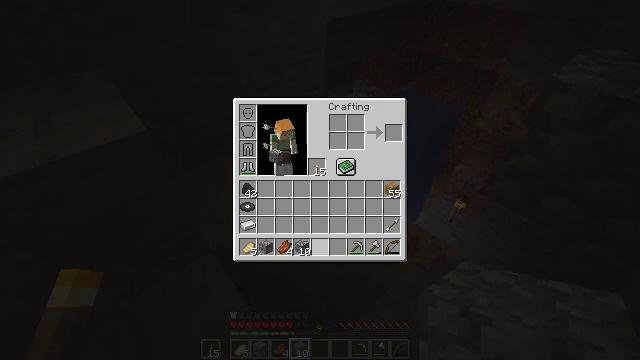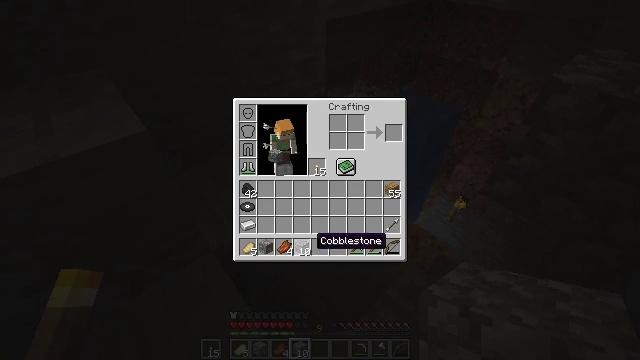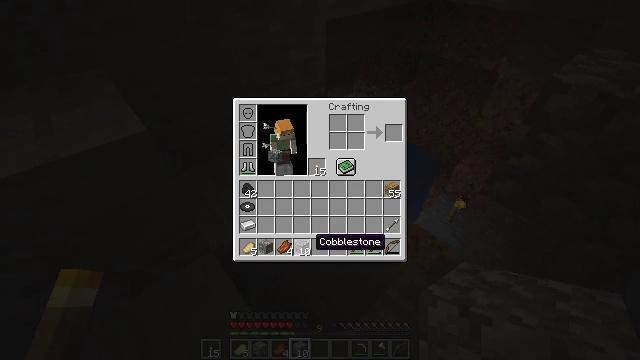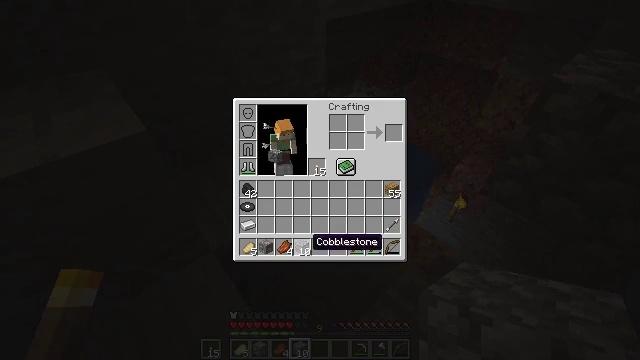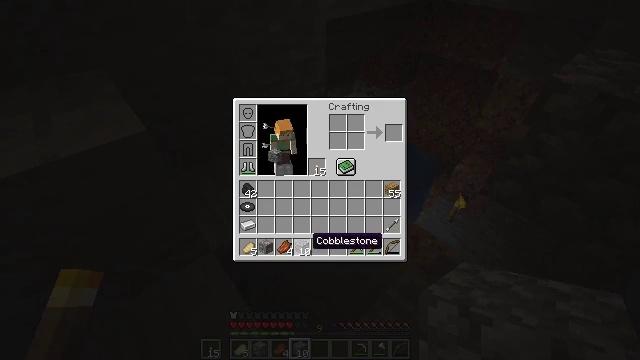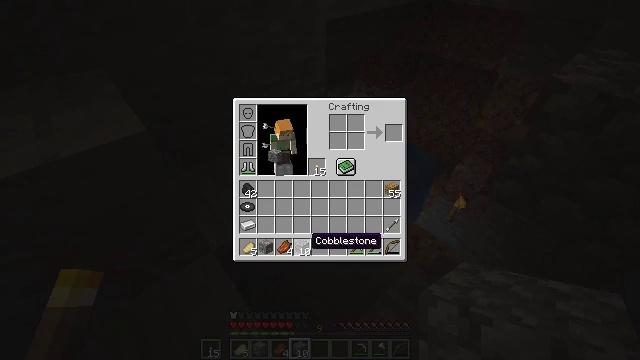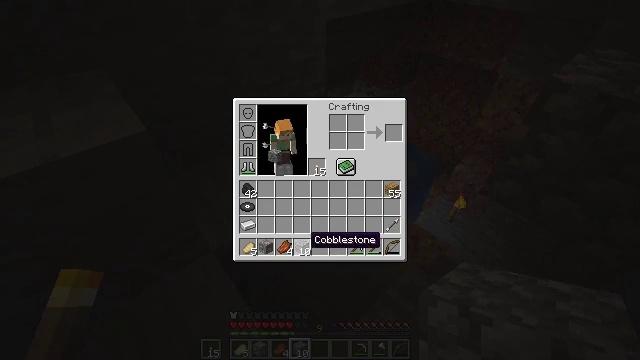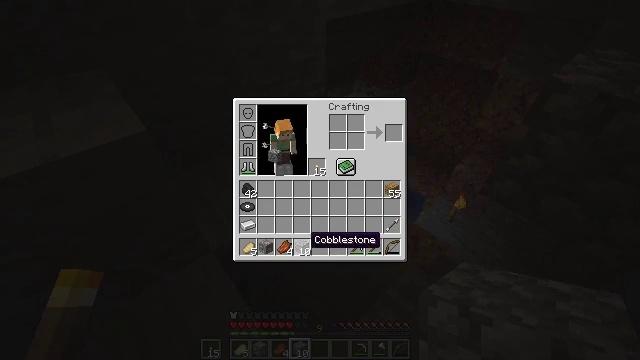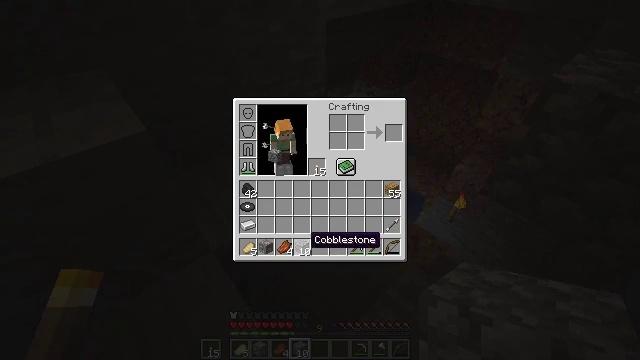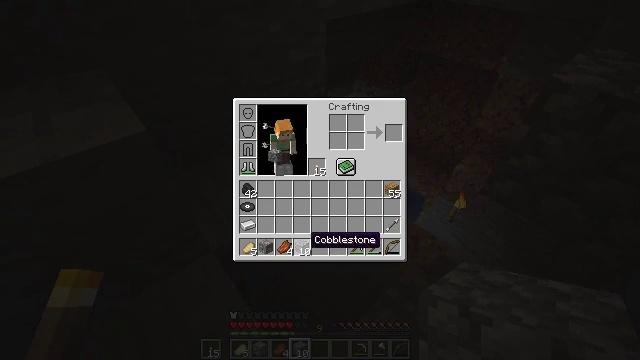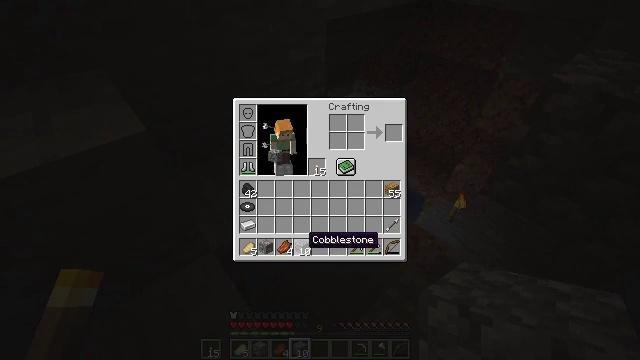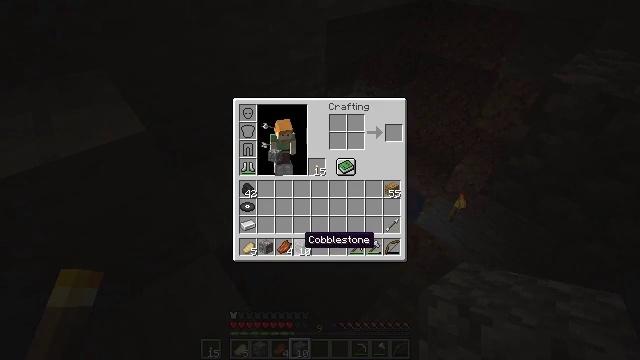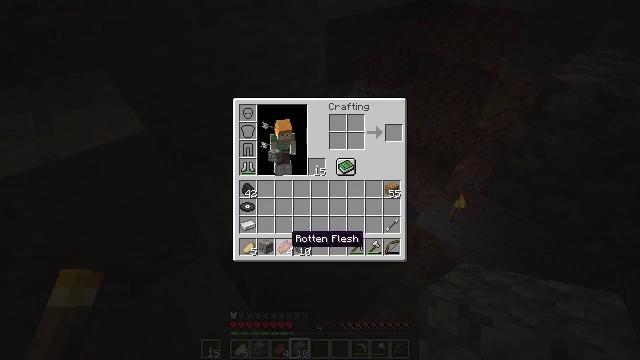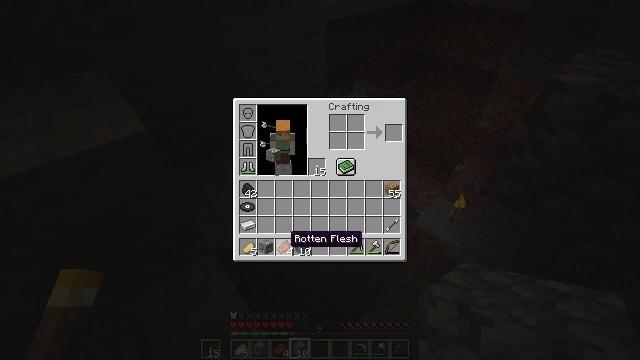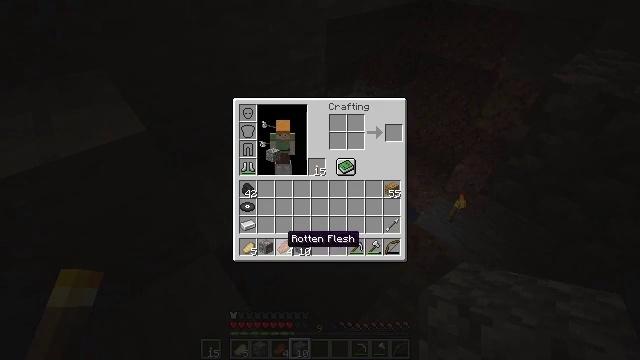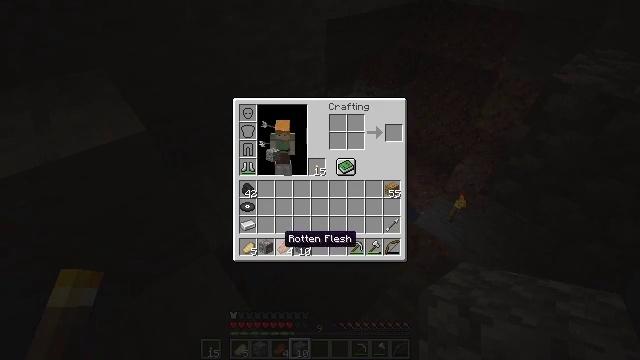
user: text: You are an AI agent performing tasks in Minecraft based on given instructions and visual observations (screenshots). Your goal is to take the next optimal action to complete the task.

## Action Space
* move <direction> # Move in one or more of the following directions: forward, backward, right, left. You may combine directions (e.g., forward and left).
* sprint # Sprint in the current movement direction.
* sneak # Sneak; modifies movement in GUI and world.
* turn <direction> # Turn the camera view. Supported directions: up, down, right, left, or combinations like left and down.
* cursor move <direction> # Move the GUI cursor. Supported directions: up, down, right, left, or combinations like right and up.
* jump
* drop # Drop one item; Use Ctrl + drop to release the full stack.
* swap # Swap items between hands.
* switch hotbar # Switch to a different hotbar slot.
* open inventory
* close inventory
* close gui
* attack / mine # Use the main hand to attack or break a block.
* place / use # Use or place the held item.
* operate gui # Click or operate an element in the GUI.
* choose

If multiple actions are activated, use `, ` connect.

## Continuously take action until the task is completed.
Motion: motion action
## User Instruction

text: Remove rotten flesh from the inventory.
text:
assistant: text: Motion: sneak
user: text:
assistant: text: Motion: sneak
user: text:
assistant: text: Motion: sneak
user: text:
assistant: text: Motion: sneak
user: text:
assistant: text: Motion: sneak
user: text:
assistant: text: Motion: sneak
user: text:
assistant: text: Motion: sneak
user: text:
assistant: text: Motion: sneak
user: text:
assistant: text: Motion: sneak
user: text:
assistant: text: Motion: sneak
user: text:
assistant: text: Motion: no_op
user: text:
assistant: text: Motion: cursor move left
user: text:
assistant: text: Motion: sneak
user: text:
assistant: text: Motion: sneak
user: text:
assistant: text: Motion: sneak
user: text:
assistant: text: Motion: sneak
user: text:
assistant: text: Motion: sneak
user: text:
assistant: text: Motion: sneak, operate gui
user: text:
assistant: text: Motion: sneak
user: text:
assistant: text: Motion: sneak
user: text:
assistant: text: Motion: sneak
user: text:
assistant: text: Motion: sneak
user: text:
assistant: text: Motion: sneak
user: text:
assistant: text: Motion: sneak
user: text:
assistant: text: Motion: sneak
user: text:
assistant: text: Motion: sneak
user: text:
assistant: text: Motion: no_op
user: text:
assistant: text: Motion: close inventory
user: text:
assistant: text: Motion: close inventory
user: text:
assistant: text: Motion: turn left and up, close inventory